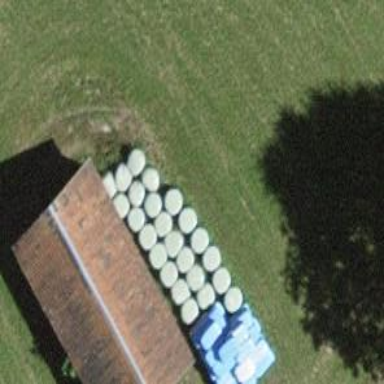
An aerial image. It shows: Rural barn.